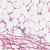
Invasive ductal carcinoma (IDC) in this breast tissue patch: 0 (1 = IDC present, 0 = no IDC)